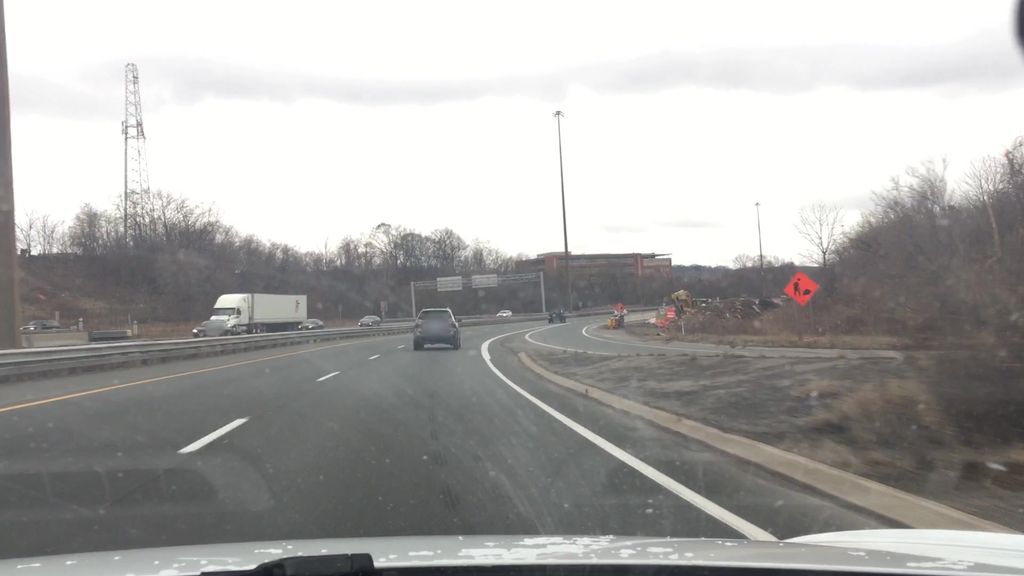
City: hamilton